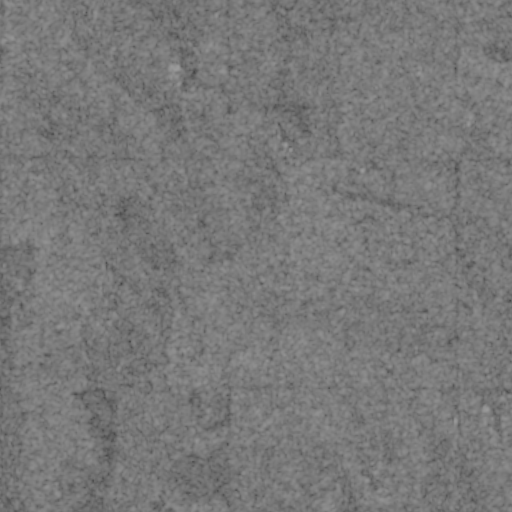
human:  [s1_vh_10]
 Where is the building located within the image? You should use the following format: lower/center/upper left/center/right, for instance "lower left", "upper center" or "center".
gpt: The building is located in the lower right of the image.
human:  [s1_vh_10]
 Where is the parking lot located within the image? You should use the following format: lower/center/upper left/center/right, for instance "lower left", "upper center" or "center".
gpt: There is no parking lot in the image.

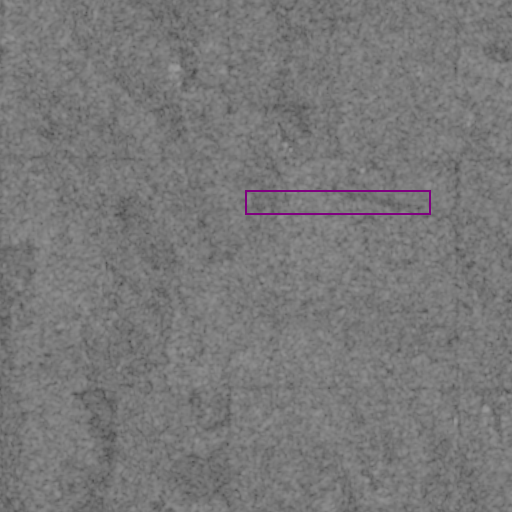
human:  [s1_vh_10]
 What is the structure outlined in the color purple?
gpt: There is no purple outline.
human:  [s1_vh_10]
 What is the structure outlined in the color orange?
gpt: There is no structure outlined in orange.